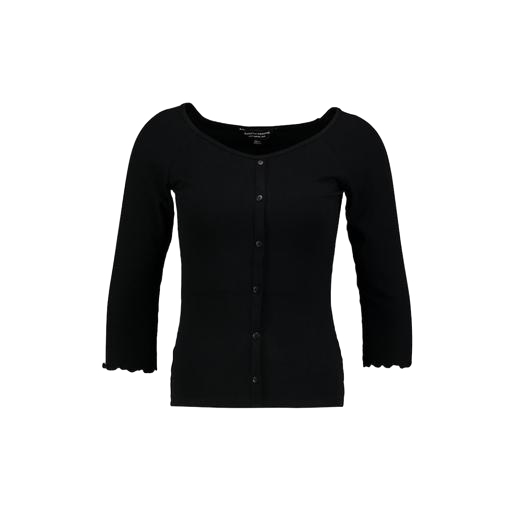
black three-quarter-sleeve top only macy, 3/4 sleeve black button, black three-quarter-sleeve scoop-neck t-shirt only macy, white background